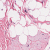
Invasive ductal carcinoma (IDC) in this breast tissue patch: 0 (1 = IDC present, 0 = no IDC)